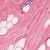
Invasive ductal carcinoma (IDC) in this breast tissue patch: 0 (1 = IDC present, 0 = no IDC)